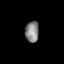
Tissue: skin
Cell type: Epithelial cells
Senescence score: 0.1897
Nuclear area (px): 287
Mean DAPI intensity: 130.669